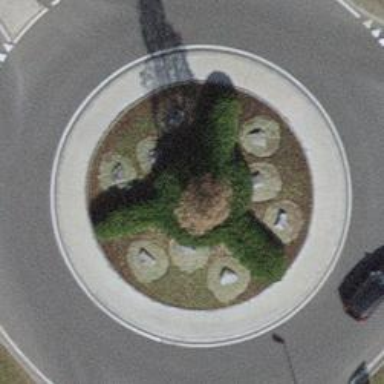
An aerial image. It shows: Secondary road with asphalt surface leading to roundabout junction.